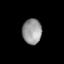
Tissue: lung
Cell type: Myeloid cells
Senescence score: 0.5494
Nuclear area (px): 476
Mean DAPI intensity: 151.687